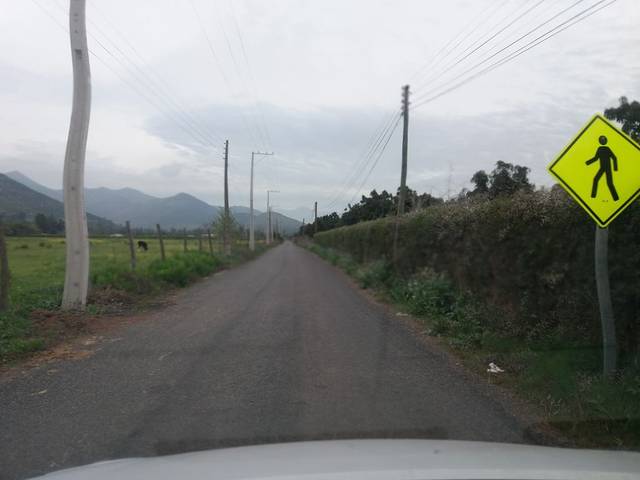
Region: Chile
Coordinates: -32.758, -71.173